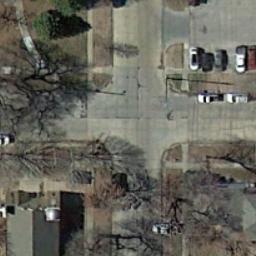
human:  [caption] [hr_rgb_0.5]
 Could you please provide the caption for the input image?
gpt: There are several buildings and some withered trees around the intersection, And many cars parked in the open space near the intersection .

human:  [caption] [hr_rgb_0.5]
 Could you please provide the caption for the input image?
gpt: There are many trees near the intersection .

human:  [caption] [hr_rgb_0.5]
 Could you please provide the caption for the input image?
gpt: An intersection without cars is between some a building and some clearings .

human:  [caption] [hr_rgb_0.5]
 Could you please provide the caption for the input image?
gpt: There is no zebra crossing at the intersection .

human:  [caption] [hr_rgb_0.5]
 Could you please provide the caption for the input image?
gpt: There are some withered trees beside the intersection .